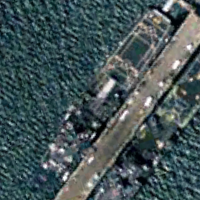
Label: combat